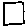
Label: square